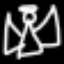
Label: angel